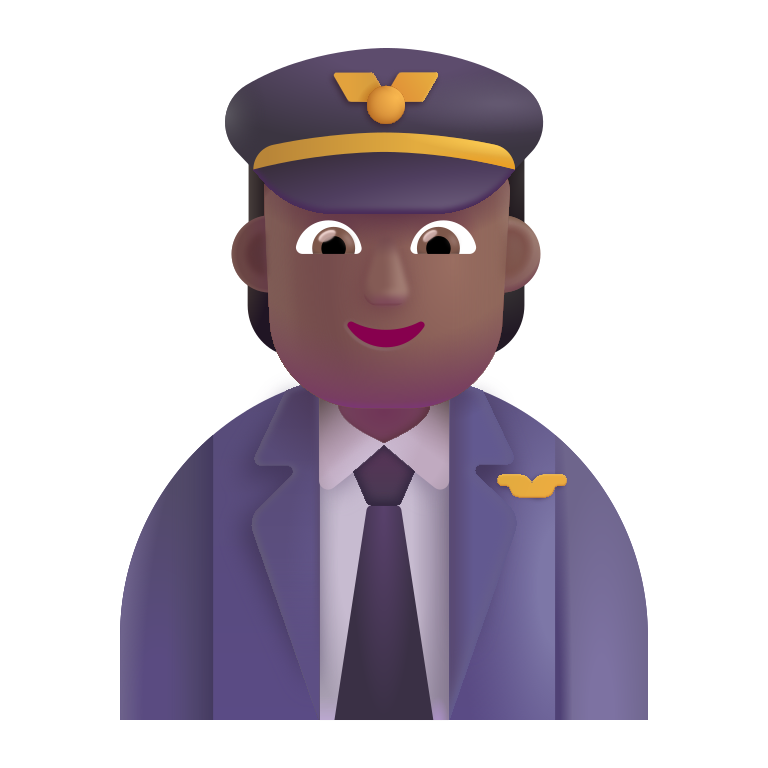
pilot color  dark